Question: I have done following CTE it works fine,but I need to get sum of the last node so the problem is when I add T1.Debit Column to be calculated its give me an invalid column name 'Debit' !!! on line ***
'''
ALTER Function [dbo].[SubTopics_GetSum]
-- Add the parameters for the stored procedure here
(
@TopicID int
)
RETURNS TABLE
AS
RETURN
(
-- Add the SELECT statement with parameter references here
WITH cte
AS (
SELECT
T1.TopicID,
T1.Code,
T1.Description,
T1.ParentID,
T1.ParentID AS NewParentID,
CAST(T1.Code AS nvarchar(MAX)) AS TopicCode,
CAST(T1.Description AS nvarchar(MAX)) AS TopicDescription,
isnull((Accounting.DocumentDetail.Debit),0) AS Debit,
isnull((Accounting.DocumentDetail.Credit),0) AS Credit
FROM Accounting.Topics AS T1
LEFT OUTER JOIN Accounting.DocumentDetail
ON T1.TopicID = Accounting.DocumentDetail.TopicFK
where NOT EXISTS(
SELECT
T2.TopicID,
T2.Code,
T2.Description,
T2.ParentID,
isnull((Accounting.DocumentDetail.Debit),0) AS Debit,
isnull((Accounting.DocumentDetail.Credit),0) AS Credit
FROM Accounting.Topics AS T2
LEFT OUTER JOIN Accounting.DocumentDetail
ON T2.TopicID = Accounting.DocumentDetail.TopicFK
WHERE (ParentID = T1.TopicID)
)
UNION ALL
SELECT
c.TopicID,
c.Code,
c.Description,
c.ParentID,
T1.ParentID AS NewParentID,
CAST(T1.Code AS nvarchar(MAX)) + c.TopicCode AS TopicCode,
CAST(T1.Description AS nvarchar(MAX)) + ' - ' + c.TopicDescription AS TopicDescription,
*** isnull((T1.Debit),0)+isnull(c.Debit,0) AS Debit,--IN THIS LINE error 'Invalid Column Name 'Debit''
isnull(c.Credit,0) AS Credit
FROM cte AS c
INNER JOIN Accounting.Topics AS T1
ON T1.TopicID = c.NewParentID
)
SELECT isnull(sum(Debit),0)AS Debit,
isnull(sum(Credit),0)AS Credit
FROM cte AS c
WHERE (NewParentID = @TopicID)
)
'''
let me know whats wrong with my code confused !!!
actually it doesn't return me a last node sum of debit,credit ... !!!
check following pic

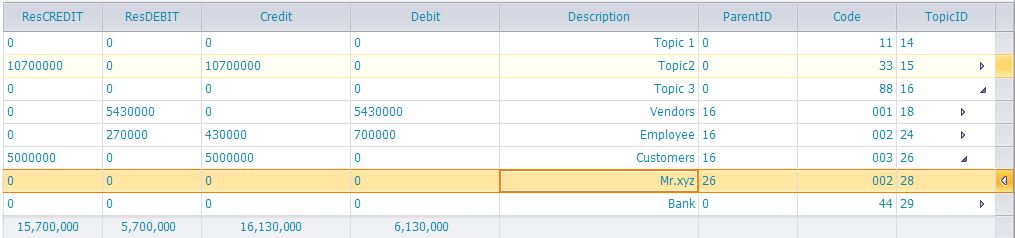
Answer: I think below code will help,
'''
ALTER FUNCTION [dbo].[Subtopics_getsum]
-- Add the parameters for the stored procedure here
(@TopicID INT)
returns TABLE
AS
RETURN (
-- Add the SELECT statement with parameter references here
WITH cte
AS (SELECT T1.topicid,
T1.code,
T1.description,
T1.parentid,
T1.parentid AS
NewParentID
,
Cast(T1.code AS NVARCHAR(max))
AS TopicCode,
Cast(T1.description AS NVARCHAR(max)) AS
TopicDescription,
Isnull(( accounting.documentdetail.debit ), 0) AS Debit,
Isnull(( accounting.documentdetail.credit ), 0) AS Credit
FROM accounting.topics AS T1
LEFT OUTER JOIN accounting.documentdetail
ON T1.topicid =
accounting.documentdetail.topicfk
WHERE NOT EXISTS(SELECT T2.topicid,
T2.code,
T2.description,
T2.parentid,
Isnull(( accounting.documentdetail.debit ), 0)
AS
Debit,
Isnull(( accounting.documentdetail.credit ), 0) AS
Credit
FROM accounting.topics AS T2
LEFT OUTER JOIN accounting.documentdetail
ON T2.topicid =
accounting.documentdetail.topicfk
WHERE ( parentid = T1.topicid )))
SELECT Isnull(Sum(debit), 0) AS Debit,
Isnull(Sum(credit), 0)AS Credit
FROM cte AS c
WHERE ( newparentid = @TopicID )
)
'''